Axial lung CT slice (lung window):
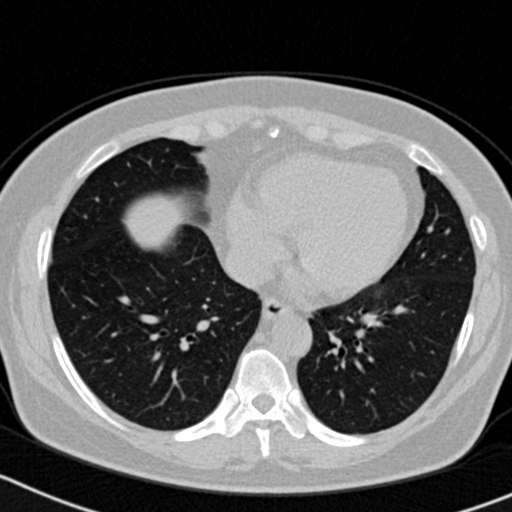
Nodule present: no